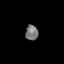
Tissue: lung
Cell type: T cells
Senescence score: 0.2294
Nuclear area (px): 185
Mean DAPI intensity: 121.465